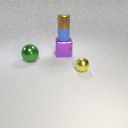
small yellow metal sphere to the right of large purple metal cube